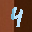
Label: 4